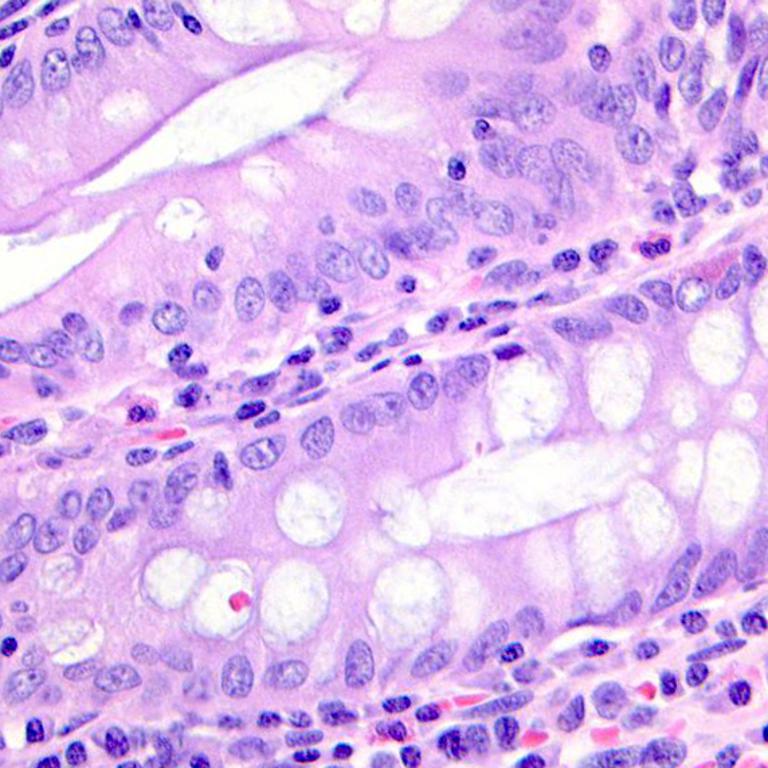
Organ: colon
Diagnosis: benign